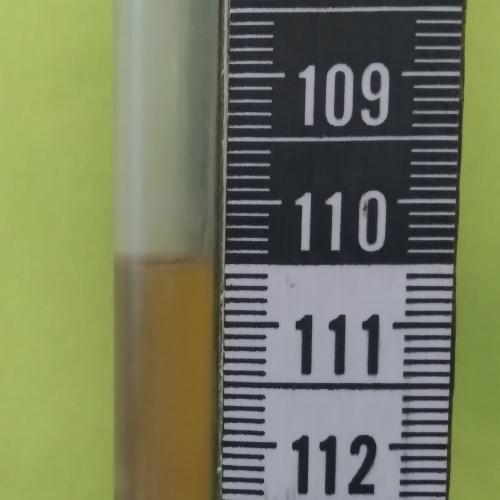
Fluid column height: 110.5 cm